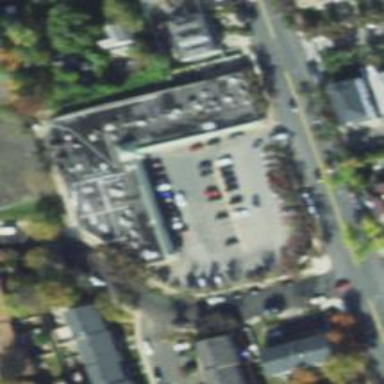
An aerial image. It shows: Supermarket.